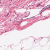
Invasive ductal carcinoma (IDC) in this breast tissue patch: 0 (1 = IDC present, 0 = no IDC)